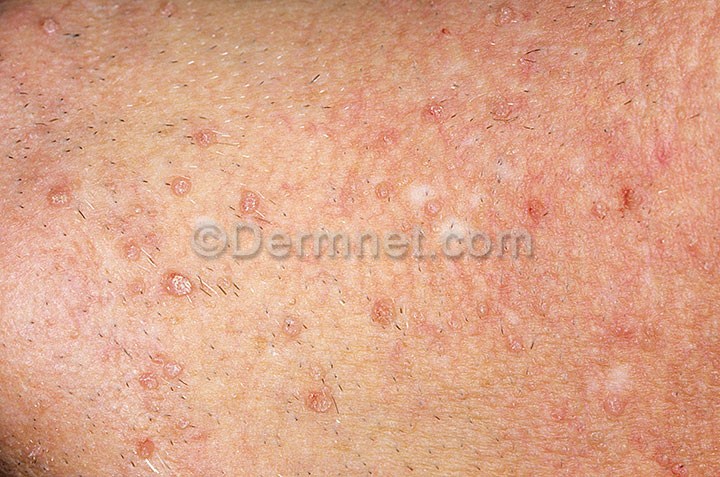
Disease: Warts Molluscum and other Viral Infections